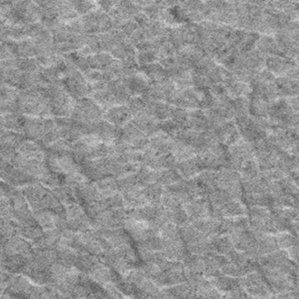
Label: frost